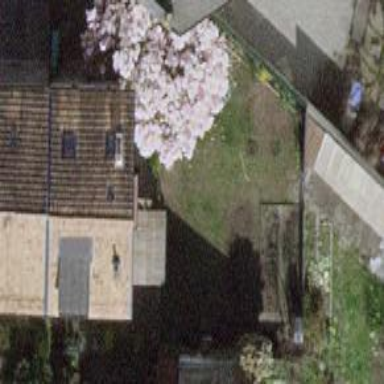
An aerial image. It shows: Garden surrounded by fence.